Question: MVVM is used. I created separate menu 'Recent files' which gets its items from binding. It looks like that:

'''
<MenuItem Header="_Recent files" ItemsSource="{Binding RecentFiles, Converter={StaticResource RecentFilesToListOfStringsConverter}, Mode=OneWay}" >
</MenuItem>
'''
Now, I would like to add Command to each of the those auto-generated items, which should get the path as command parameter and execute import file action by click.
Could you please suggest how can it be done in MVVM way?
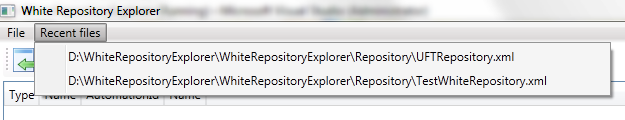
Answer: Again, found the solution by myself. I tried to put the command in wrong way like below, and it doesn't work:
'''
<MenuItem Header="_Recent files" ItemsSource="{Binding RecentFiles, Converter={StaticResource RecentFilesToListOfStringsConverter}, Mode=OneWay}" >
<MenuItem.ItemContainerStyle>
<Style TargetType="{x:Type MenuItem}">
<Setter Property="Command" Value="{Binding ImportRecentItemCommand}" />
</Style>
</MenuItem.ItemContainerStyle>
</MenuItem>
'''
Here is the right approach. Still don't understand how it works, have to learn WPF deeply!
'''
<MenuItem Header="_Recent files" ItemsSource="{Binding RecentFiles, Converter={StaticResource RecentFilesToListOfStringsConverter}, Mode=OneWay}" >
<MenuItem.ItemContainerStyle>
<Style TargetType="{x:Type MenuItem}">
<Setter Property="Command" Value="{Binding DataContext.ImportRecentItemCommand, RelativeSource={RelativeSource Mode=FindAncestor, AncestorType={x:Type MenuItem}, AncestorLevel=1}}" />
</Style>
</MenuItem.ItemContainerStyle>
</MenuItem>
'''
XAML:
'''
<MenuItem Header="_Recent files" ItemsSource="{Binding RecentFiles, Converter={StaticResource RecentFilesToListOfStringsConverter}, Mode=OneWay}" >
<MenuItem.ItemContainerStyle>
<Style TargetType="{x:Type MenuItem}">
<Setter Property="Command" Value="{Binding DataContext.ImportRecentItemCommand, RelativeSource={RelativeSource Mode=FindAncestor, AncestorType={x:Type MenuItem}, AncestorLevel=1}}" />
<Setter Property="CommandParameter" Value="{Binding}" />
</Style>
</MenuItem.ItemContainerStyle>
</MenuItem>
'''
ViewModel: MVVM Light Toolkit is used, RelayCommand goes from there:
'''
private ICommand _importRecentItemCommand;
public ICommand ImportRecentItemCommand
{
get { return _importRecentItemCommand ?? (_importRecentItemCommand = new RelayCommand<object>(ImportRecentItemCommandExecuted)); }
}
private void ImportRecentItemCommandExecuted(object parameter)
{
MessageBox.Show(parameter.ToString());
}
'''
Enjoy